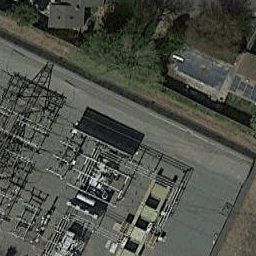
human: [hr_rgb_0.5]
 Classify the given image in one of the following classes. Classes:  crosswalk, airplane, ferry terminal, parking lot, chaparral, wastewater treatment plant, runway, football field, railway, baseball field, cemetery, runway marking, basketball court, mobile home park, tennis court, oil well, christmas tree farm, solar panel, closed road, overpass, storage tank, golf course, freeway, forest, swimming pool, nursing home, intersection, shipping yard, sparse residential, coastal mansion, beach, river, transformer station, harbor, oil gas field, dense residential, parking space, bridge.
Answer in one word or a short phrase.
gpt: transformer station